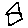
Label: house